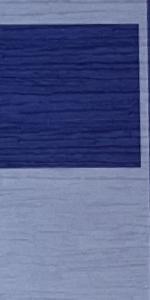
Label: Empty